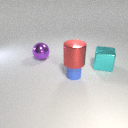
small blue rubber cylinder below large red metal cylinder